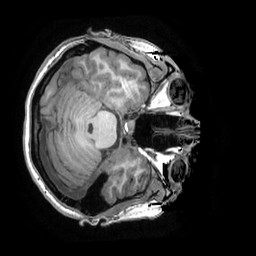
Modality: T1w
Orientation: axial
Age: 25
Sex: female
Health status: healthy
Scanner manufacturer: ge